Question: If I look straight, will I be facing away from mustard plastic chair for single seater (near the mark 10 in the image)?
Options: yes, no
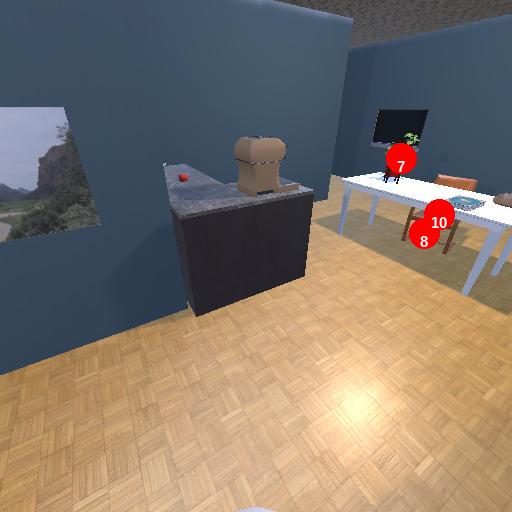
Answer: yes